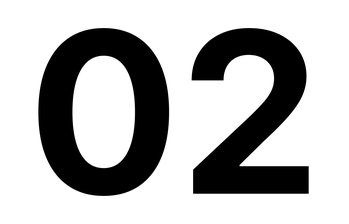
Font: Inter_Bold